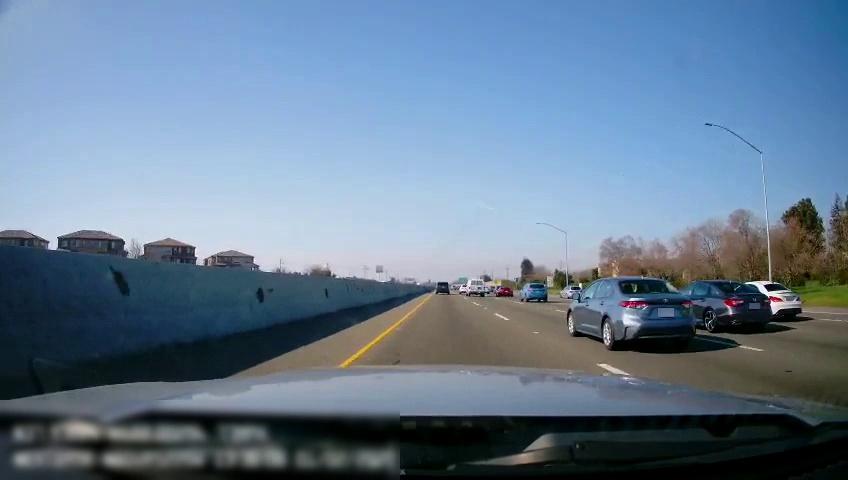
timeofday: Day
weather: Sunny
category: Drivable Space
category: Vehicles | SUV
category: Vehicles | Car
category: Vehicles | Car
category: Vehicles | Car
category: Vehicles | Car
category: Vehicles | Car
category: Vehicles | Car
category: Vehicles | Van
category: Lanes | Current Lane
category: Lanes | Current Lane
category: Lanes | Alternate Lane
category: Lanes | Alternate Lane
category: Lanes | Opposite Lane